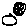
Label: moon